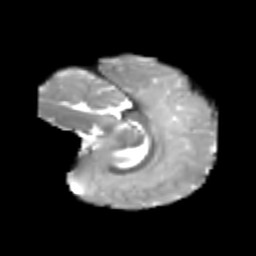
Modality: T2w
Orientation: sagittal
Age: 6
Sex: female
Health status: healthy